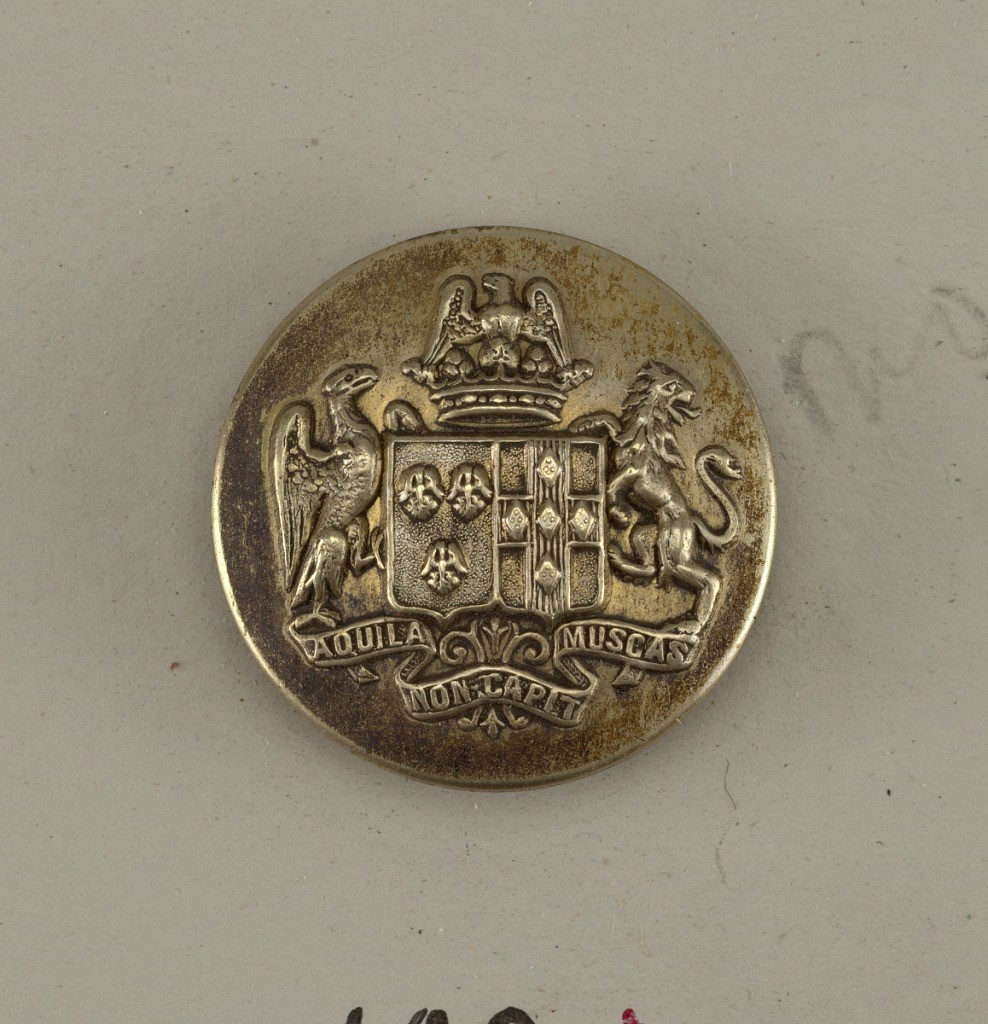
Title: Button
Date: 1801–50
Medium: Nickel, brass
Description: Circular, slightly convex button with ornament showing a shield with heraldic devices, eagle and lion supporters, a crown above and below, ribbon with "Aquila non capit Muscas". Brass back and shank. On reverse: "C T paris". "Perfectionne" on belt with buckle.

On card E